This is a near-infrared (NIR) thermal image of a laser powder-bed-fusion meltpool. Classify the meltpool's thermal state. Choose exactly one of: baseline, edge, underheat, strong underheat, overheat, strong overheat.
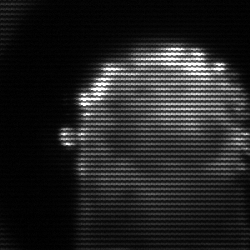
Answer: baseline